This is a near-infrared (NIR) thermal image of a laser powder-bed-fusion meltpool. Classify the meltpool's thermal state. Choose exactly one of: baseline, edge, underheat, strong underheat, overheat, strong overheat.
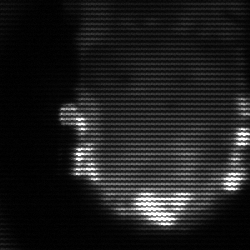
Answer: baseline